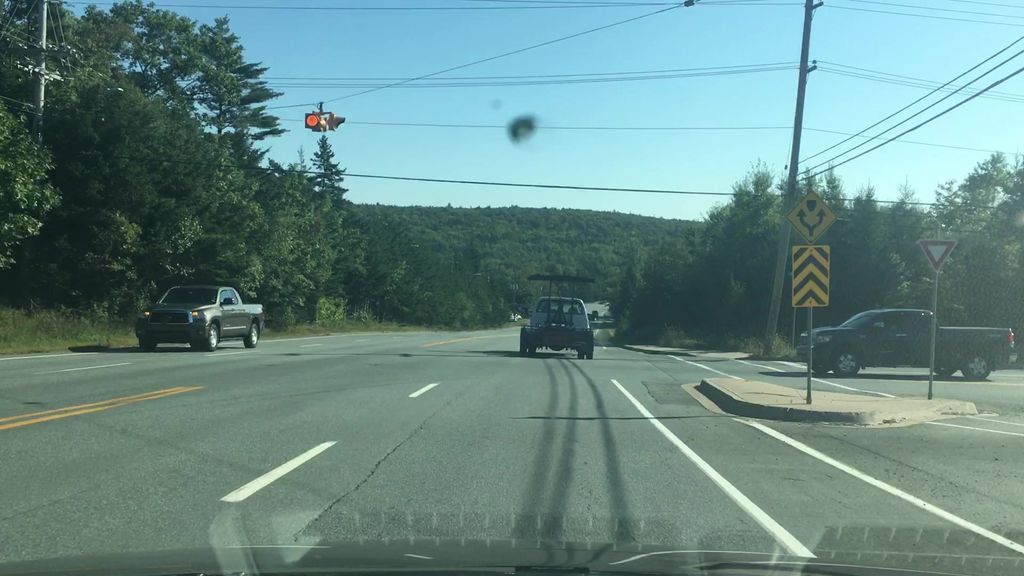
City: halifax